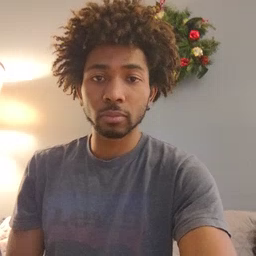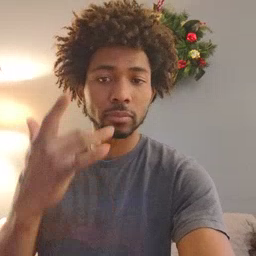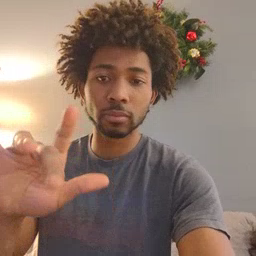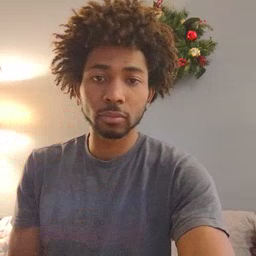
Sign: empty